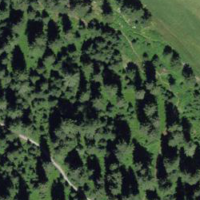
EUNIS habitat code: 43
Species observed at this site:
Carduus personata